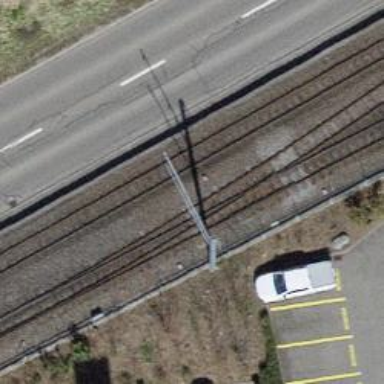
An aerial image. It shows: Narrow gauge railway with electrified contact lines.